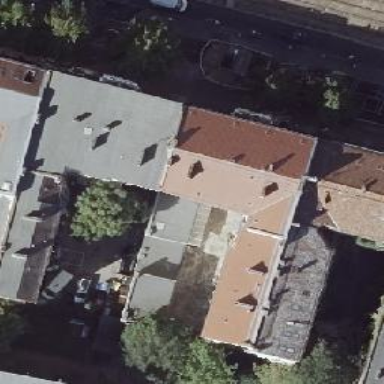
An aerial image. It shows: Residential building with double saltbox roof shape.